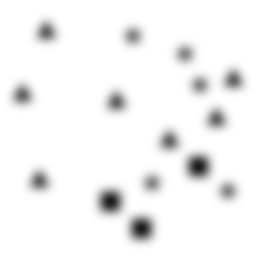
Squares: 3
Triangles: 7
Stars: 5
Total shapes: 15